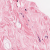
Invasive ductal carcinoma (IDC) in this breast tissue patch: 0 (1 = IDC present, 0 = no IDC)